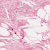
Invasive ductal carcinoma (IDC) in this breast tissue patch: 0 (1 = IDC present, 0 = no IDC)